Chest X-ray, PA view. Patient: 32 years old, sex F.
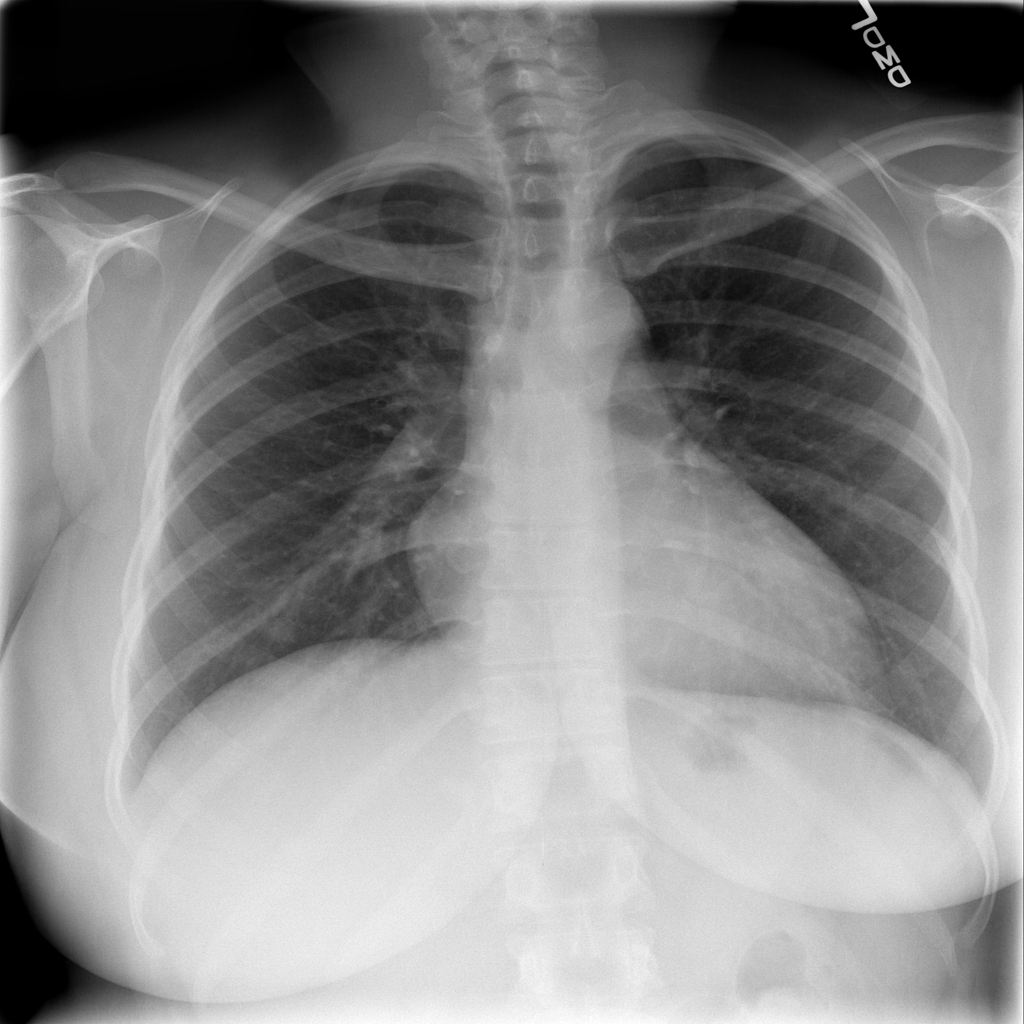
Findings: No Finding